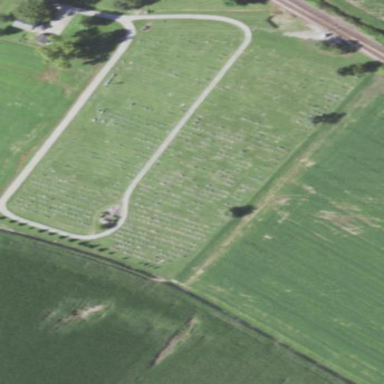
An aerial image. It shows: Cemetery.